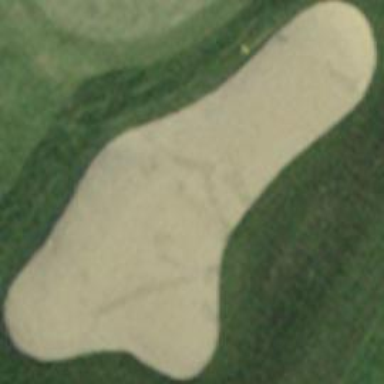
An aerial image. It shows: Golf bunker filled with sandy terrain.